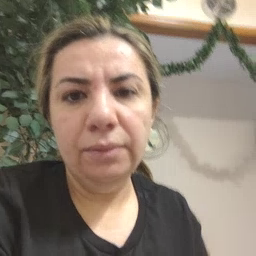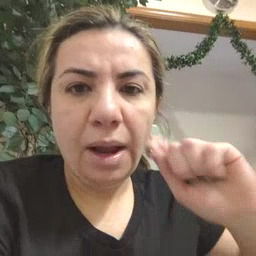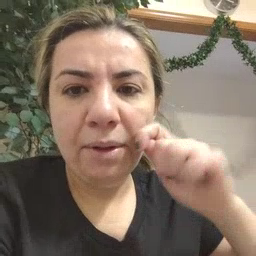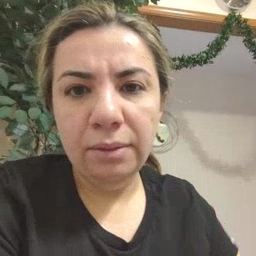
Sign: apple